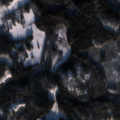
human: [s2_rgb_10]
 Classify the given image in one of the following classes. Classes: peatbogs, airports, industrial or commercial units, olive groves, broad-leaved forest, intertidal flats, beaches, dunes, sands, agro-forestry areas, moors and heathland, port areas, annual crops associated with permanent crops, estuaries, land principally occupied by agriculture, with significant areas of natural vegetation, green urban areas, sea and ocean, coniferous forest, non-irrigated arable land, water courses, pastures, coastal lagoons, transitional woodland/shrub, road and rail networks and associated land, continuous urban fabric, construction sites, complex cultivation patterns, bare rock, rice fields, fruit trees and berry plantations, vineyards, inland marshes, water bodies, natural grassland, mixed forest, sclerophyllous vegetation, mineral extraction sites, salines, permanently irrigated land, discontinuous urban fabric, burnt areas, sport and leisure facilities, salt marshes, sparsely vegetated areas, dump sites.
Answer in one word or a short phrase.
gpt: non-irrigated arable land, coniferous forest, mixed forest